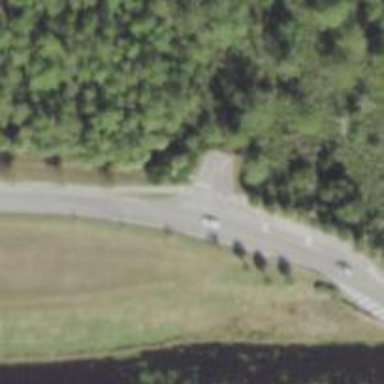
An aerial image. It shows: Asphalt path with uncontrolled crossing.